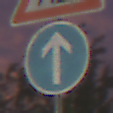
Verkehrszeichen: VorgeschriebeneFahrtrichtungGeradeaus
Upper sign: Arbeitsstelle
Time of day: SunriseSunset
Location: Outdoor (Urban)
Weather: PartlyCloudy
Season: NotSpecified
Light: Artificial